Aerial crown-view tile of a tropical tree (Barro Colorado Island, Panama), acquired 20240611:
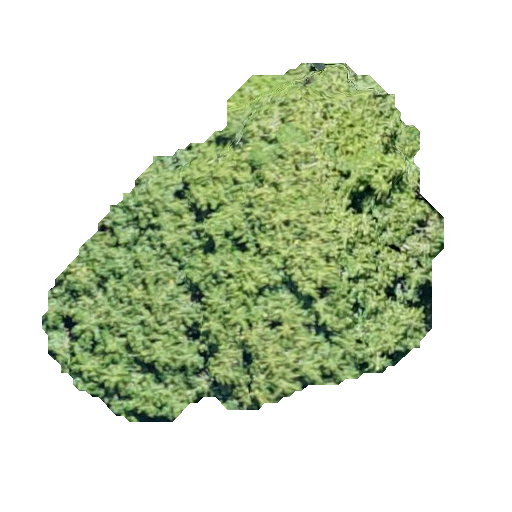
Species: Guarea guidonia
GBIF accepted scientific name: Guarea guidonia
Crown area: 152.076 m²